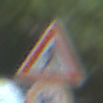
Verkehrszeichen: FussgaengerLinks
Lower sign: Geschwindigkeit80
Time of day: MorningAfternoon
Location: Outdoor (Urban)
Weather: Overcast
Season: NotSpecified
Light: Natural